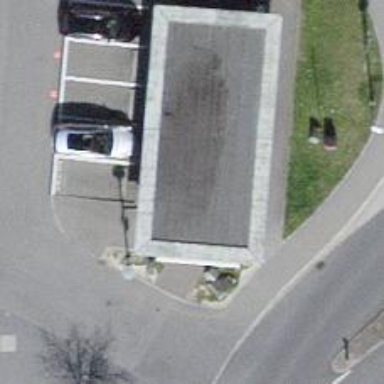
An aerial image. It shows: Kiosk shop.